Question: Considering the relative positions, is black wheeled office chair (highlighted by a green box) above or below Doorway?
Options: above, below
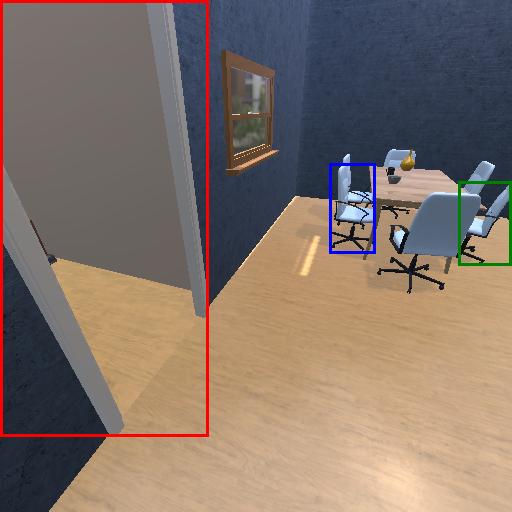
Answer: above